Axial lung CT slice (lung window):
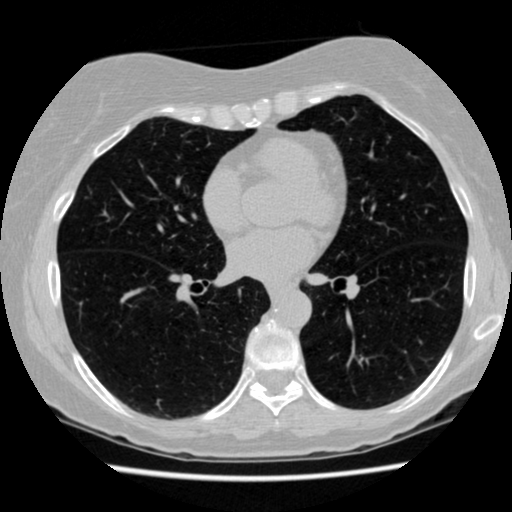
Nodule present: no